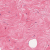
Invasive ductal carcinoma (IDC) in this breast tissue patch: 0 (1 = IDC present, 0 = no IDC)